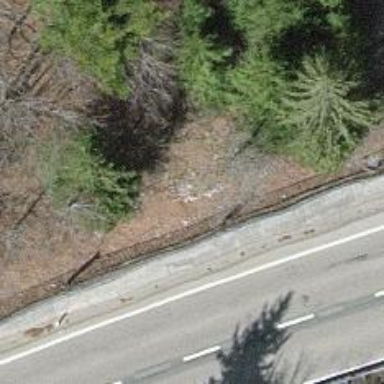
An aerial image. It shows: Retaining wall.